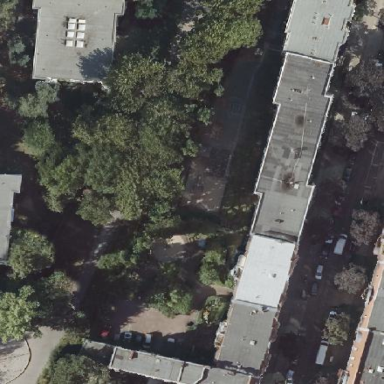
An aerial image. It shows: Asphalt footway.